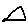
Label: triangle